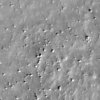
Label: not_dusty